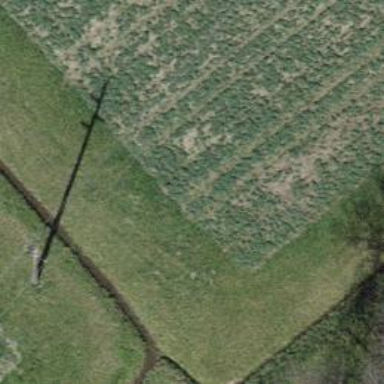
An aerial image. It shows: Minor power line.